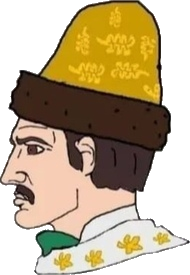
Label: 4_Yes_Chad